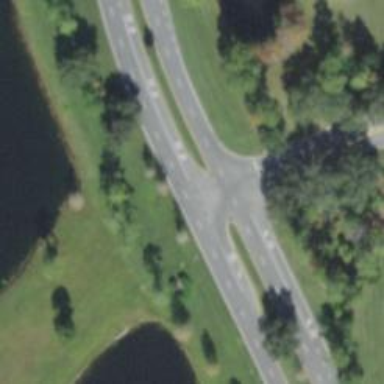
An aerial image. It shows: Tertiary_link road with asphalt surface.